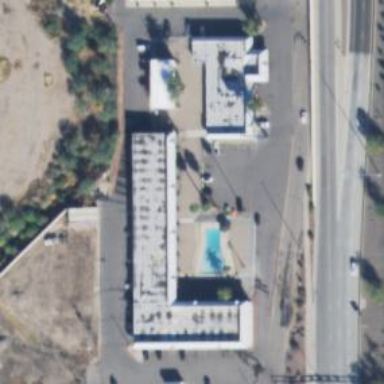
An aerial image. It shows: Building that is motel.